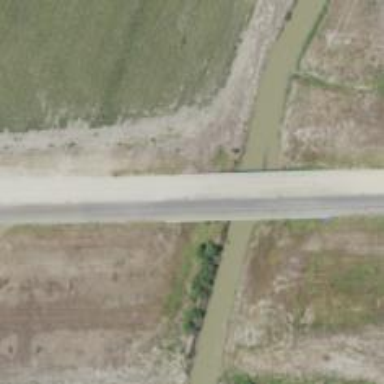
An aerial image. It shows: Primary highway.